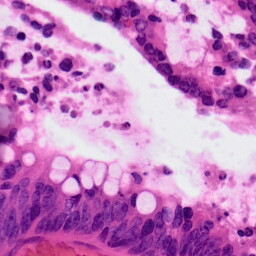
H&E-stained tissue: Colon